Question: I'm making a todo list app using 'react' and 'firebase' realtime database.
I want to get the todos ordered by date.
My Database:
And if I cant do this from firebase, is there a way to order it from the client side (react)?
My Code
Todos.js:
'''
import { useState, useEffect } from "react";
import { signOut, onAuthStateChanged } from "firebase/auth";
import { uid } from "uid";
import { set, ref, onValue } from "firebase/database";
import { auth, db } from "../firebase";
import moment from "moment";
function Todos() {
const [todos, setTodos] = useState([]);
const [newTodo, setNewTodo] = useState("");
const navigate = useNavigate();
useEffect(() => {
auth.onAuthStateChanged((user) => {
if (user) {
onValue(ref(db, '/${auth.currentUser.uid}'), (snapshot) => {
setTodos([]);
const data = snapshot.val();
if (data !== null) {
Object.values(data).map((todo) => {
setTodos((currentTodos) => [todo, ...currentTodos]);
});
}
});
} else {
navigate("/");
}
});
}, []);
const handleSignOut = () => {
signOut(auth)
.then(() => navigate("/"))
.catch((error) => alert(error.message));
};
const addTodo = () => {
const uidd = uid();
set(ref(db, '${auth.currentUser.uid}/${uidd}'), {
task: newTodo,
uid: uidd,
createdAt: moment().format("YYYY-MM-DD kⓂ️s"),
});
setNewTodo("");
};
return (
<>
<Center>
<Button colorScheme="red" marginTop={5} onClick={handleSignOut}>
Logout
</Button>
</Center>
<Container
maxW="4xl"
marginTop={8}
display="flex"
alignItems="center"
justifyContent="center"
>
<Box
boxShadow="base"
rounded="lg"
padding={10}
background="white"
width="100%"
>
<Heading as="h1" size="md" textAlign="center">
Todo List App
</Heading>
<form onSubmit={(e) => e.preventDefault()}>
<Box
display="flex"
alignItems="center"
justifyContent="space-between"
marginTop={5}
>
<Input
placeholder="New Task"
value={newTodo}
onChange={(e) => setNewTodo(e.target.value)}
size="lg"
width="80%"
/>
<Button
colorScheme="teal"
height={45}
rightIcon={<MdAdd />}
margin={0}
onClick={addTodo}
type="submit"
>
Add
</Button>
</Box>
</form>
{todos.map((todo, index) => {
return <Todo key={index} task={todo.task} uid={todo.uid} />;
})}
</Box>
</Container>
</>
);
}
export default Todos;
'''
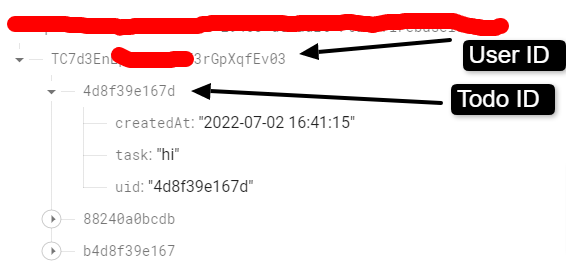
Answer: Since you are loading the TODOs for a single user, you indeed order them by their 'createdAt' property. To do this, use a query as shown in the documentation on <URL>:
'''
const ref = ref(db, '/${auth.currentUser.uid}');
const query = query(ref, orderByChild('createdAt'));
onValue(query, (snapshot) => {
...
'''
Inside the code you'll then need to make sure to use 'snapshot.forEach' to loop over the children in order, as calling '.val()' before that will return a JSON object and the properties in a JSON object are by definition not ordered:
'''
snapshot.forEach((child) => {
console.log(child.key, child.val());
});
'''